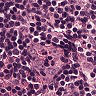
Metastatic tissue present: no